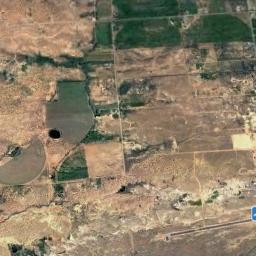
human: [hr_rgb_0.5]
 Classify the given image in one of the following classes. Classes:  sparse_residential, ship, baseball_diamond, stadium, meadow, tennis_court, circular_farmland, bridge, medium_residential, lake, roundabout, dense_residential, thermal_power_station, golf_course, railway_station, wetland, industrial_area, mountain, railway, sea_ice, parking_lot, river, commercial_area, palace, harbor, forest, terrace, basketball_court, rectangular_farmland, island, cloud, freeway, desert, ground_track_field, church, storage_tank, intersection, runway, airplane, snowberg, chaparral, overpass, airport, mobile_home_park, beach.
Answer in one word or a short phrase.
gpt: circular_farmland